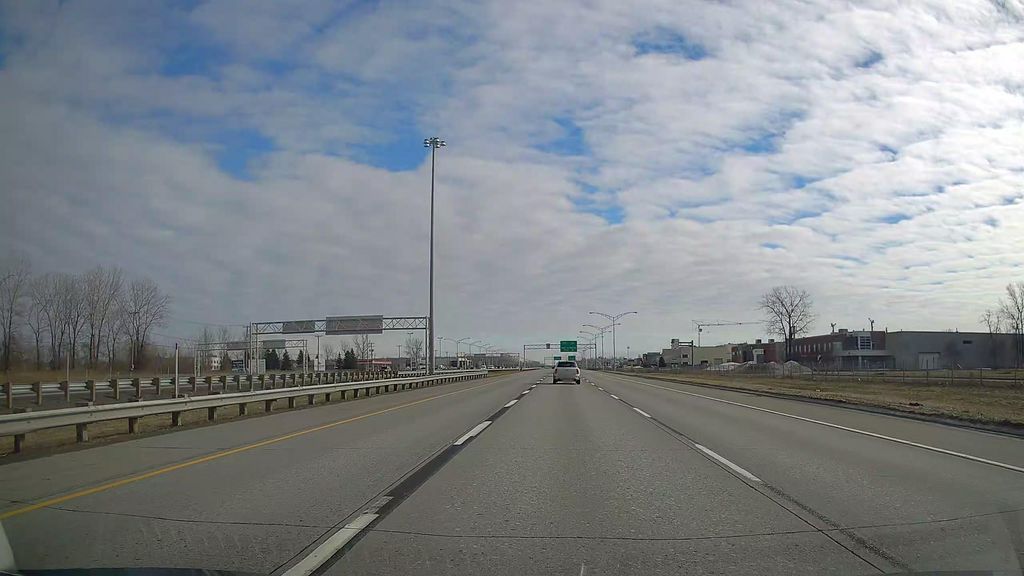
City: montreal